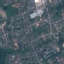
Land use / land cover class: Residential